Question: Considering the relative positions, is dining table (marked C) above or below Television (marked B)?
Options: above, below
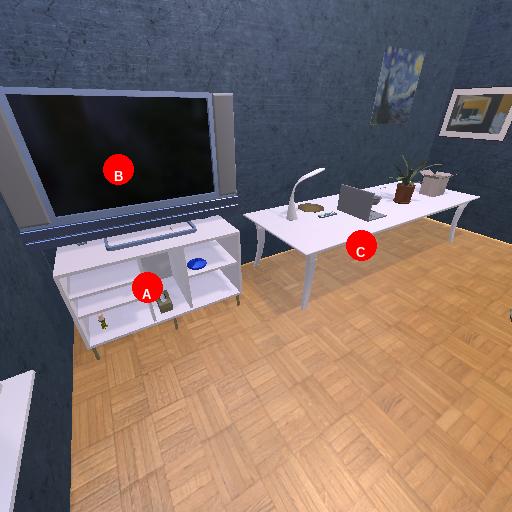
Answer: above